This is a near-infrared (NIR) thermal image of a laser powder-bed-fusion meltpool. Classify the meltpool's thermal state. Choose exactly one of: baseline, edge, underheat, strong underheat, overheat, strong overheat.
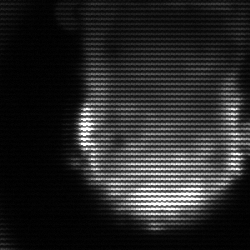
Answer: baseline